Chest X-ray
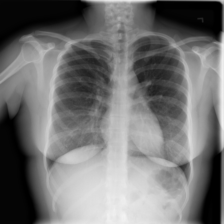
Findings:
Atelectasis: negative
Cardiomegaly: negative
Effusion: negative
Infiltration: negative
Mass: negative
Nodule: negative
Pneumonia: negative
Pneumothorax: negative
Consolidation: negative
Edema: negative
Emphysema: negative
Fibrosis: negative
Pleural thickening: negative
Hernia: negative